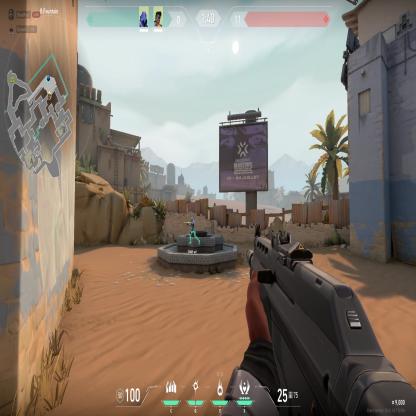
Label: teammate